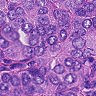
Metastatic tissue present: yes